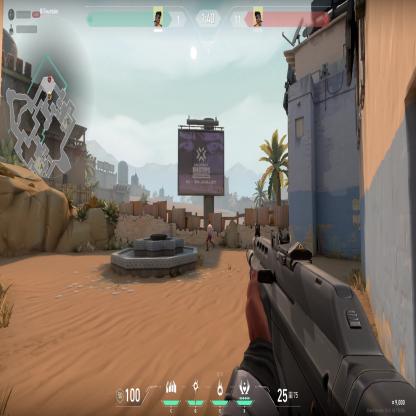
Label: enemy